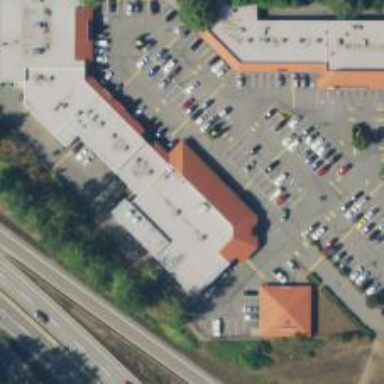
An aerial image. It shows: Supermarket.